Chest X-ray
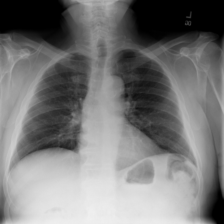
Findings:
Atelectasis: negative
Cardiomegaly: negative
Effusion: negative
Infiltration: negative
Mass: negative
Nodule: negative
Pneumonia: negative
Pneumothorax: negative
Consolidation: negative
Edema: negative
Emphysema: negative
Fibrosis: negative
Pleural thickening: negative
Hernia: negative